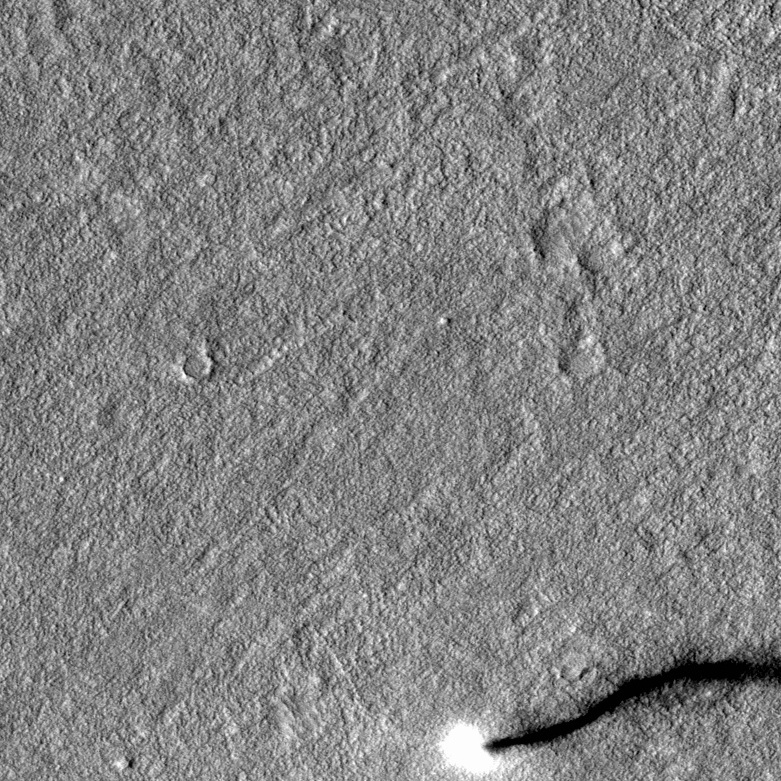
Label: dustdevil